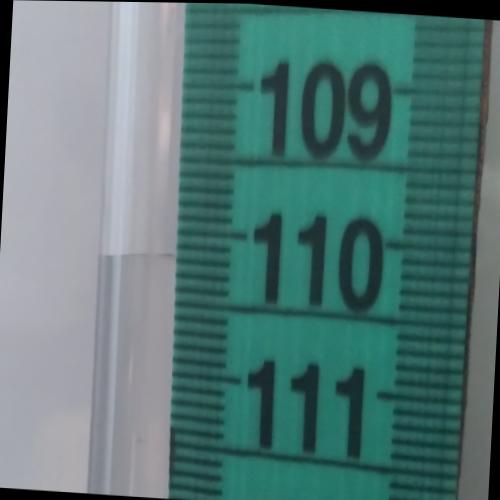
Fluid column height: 110.2 cm